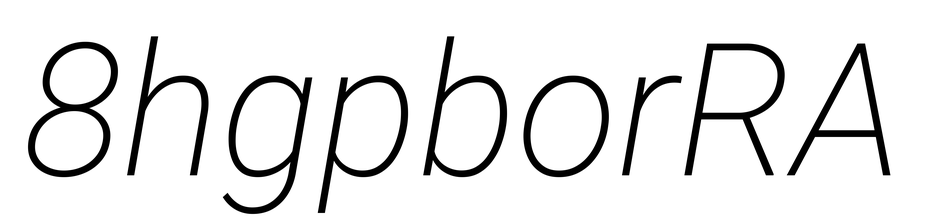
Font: Roboto-Italic_ExtraLight_Italic